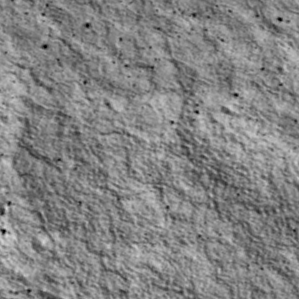
Label: non_frost